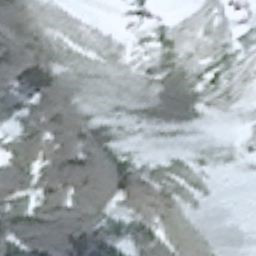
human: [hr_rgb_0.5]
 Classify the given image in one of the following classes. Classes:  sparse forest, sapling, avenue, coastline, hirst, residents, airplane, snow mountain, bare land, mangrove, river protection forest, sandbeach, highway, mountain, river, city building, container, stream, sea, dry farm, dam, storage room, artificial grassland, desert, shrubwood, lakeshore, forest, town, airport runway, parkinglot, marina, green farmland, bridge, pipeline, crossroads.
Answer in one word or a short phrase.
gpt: snow mountain